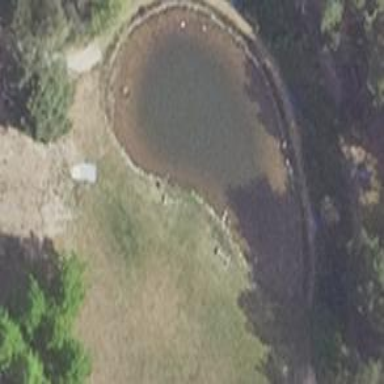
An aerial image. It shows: Pond with natural water.